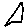
Label: triangle